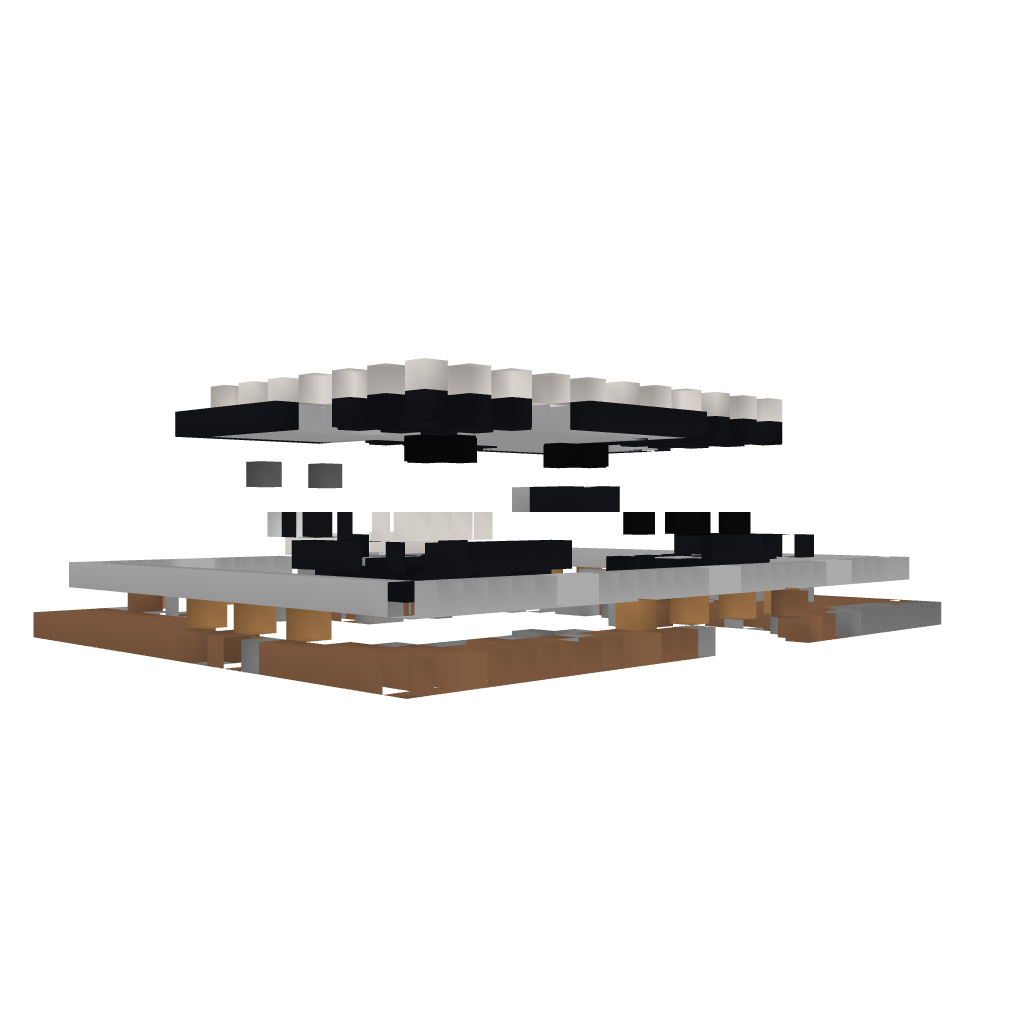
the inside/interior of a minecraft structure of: Modern House #1